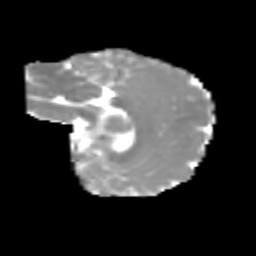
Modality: MD
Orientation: sagittal
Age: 6
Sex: female
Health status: healthy